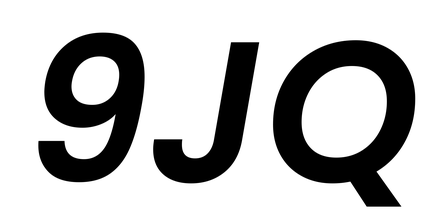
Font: Poppins-SemiBoldItalic